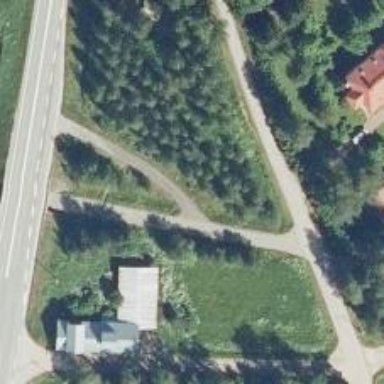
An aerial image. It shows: Cycleway.